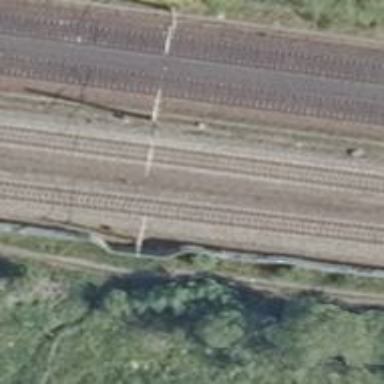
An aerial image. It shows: Milestone along the railway with catenary mast.